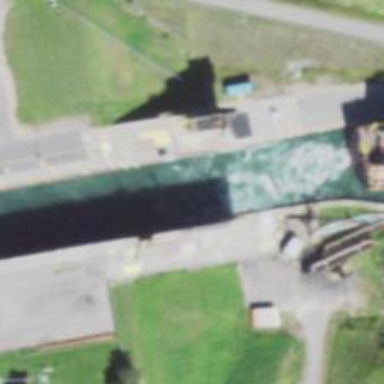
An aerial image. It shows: Lock gate on waterway.